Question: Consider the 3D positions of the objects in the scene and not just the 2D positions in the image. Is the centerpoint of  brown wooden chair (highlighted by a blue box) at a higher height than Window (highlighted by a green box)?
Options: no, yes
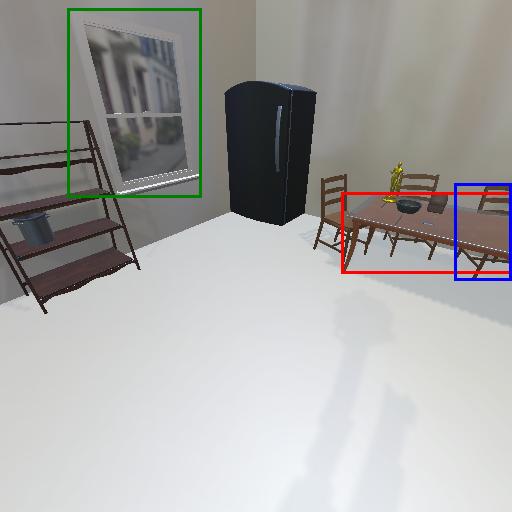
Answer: no